Field crop: tomato
Growth stage: 1
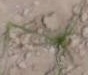
Species: cyperus